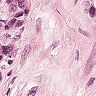
Metastatic tissue present: yes